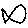
Label: fish